Current action and preconditions to check: path_clear

Your task: For each precondition in the list above, predict whether it will hold at this action.

Consider the current scene as observed from the mobile robot's camera, and analyze the predicted future states of all dynamic agents (e.g., people, animals, vehicles, or any moving entities) within the NEXT SECOND.

IMPORTANT: Only answer "very likely" if you are absolutely certain—based on strong, clear evidence—that a dynamic agent will violate the precondition in the predicted future state. Do NOT answer "very likely" for unlikely, ambiguous, or low-probability risks.

Ask yourself for each precondition: Is there a high probability, with clear and convincing evidence, that the predicted future states of any dynamic agent will interfere with the predicted future state of the currently executing action within the NEXT SECOND, causing that precondition to fail?

Assess the risk level based on these predictions. Use "likely" or "very likely" if motions create a clear risk of interference.

Use "neutral" or "improbable" if agents are nearby but their predicted paths are clearly diverging or non-conflicting.

Failure Risk Categories: "very improbable", "improbable", "neutral", "likely", "very likely"

Answer Format: Output ONLY the probability_of_failure value from these categories: "very improbable", "improbable", "neutral", "likely", "very likely"

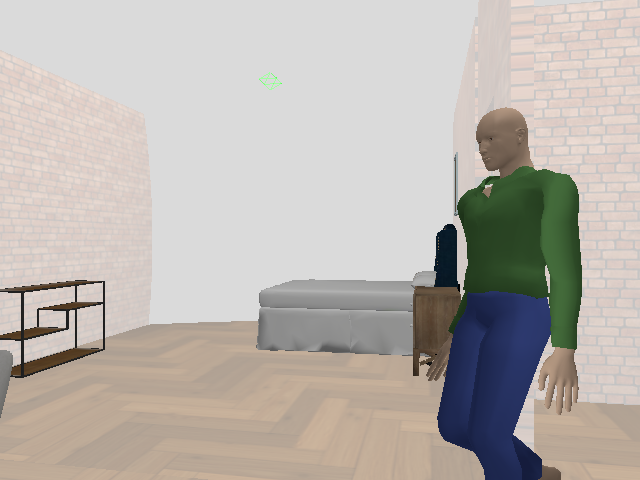

Answer: likely